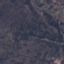
Land use / land cover class: HerbaceousVegetation